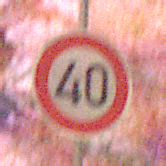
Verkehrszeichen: Geschwindigkeit40
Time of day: Night
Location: Outdoor (Nature)
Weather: Clear
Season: NotSpecified
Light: Natural